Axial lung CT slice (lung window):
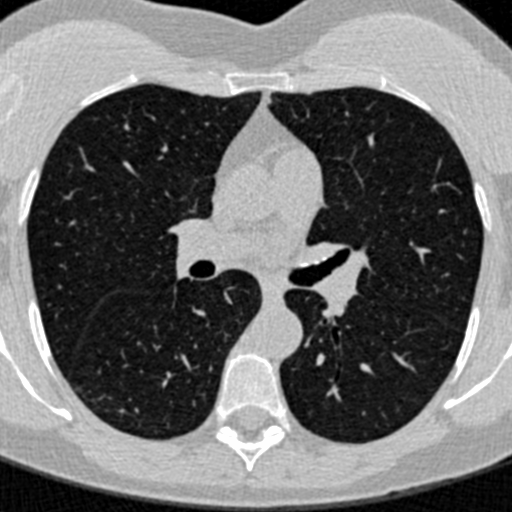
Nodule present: no